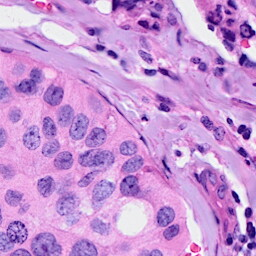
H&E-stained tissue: Breast